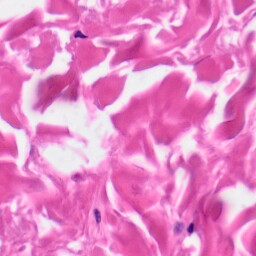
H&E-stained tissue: Skin